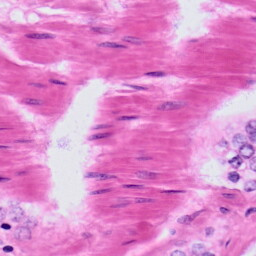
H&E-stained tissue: Prostate